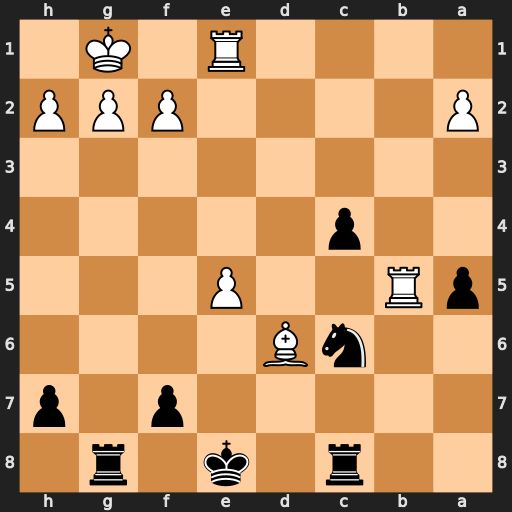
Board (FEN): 2r1k1r1/5p1p/2nB4/pR2P3/2p5/8/P4PPP/4R1K1
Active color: b
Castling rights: -
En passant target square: -
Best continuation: Nd4 Rb7 Nf3+ Kf1 Nxe1